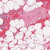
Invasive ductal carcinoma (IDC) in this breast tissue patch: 0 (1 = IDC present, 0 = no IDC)